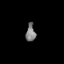
Tissue: prostate
Cell type: T cells
Senescence score: 0.3512
Nuclear area (px): 165
Mean DAPI intensity: 124.461